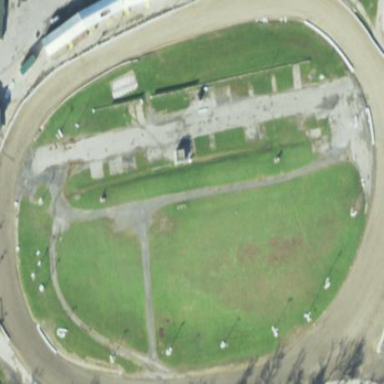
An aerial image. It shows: Dirt raceway for motor sports.